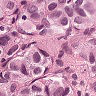
Metastatic tissue present: yes